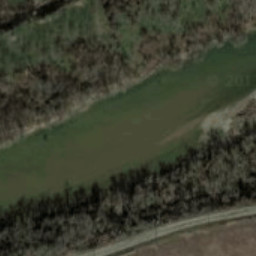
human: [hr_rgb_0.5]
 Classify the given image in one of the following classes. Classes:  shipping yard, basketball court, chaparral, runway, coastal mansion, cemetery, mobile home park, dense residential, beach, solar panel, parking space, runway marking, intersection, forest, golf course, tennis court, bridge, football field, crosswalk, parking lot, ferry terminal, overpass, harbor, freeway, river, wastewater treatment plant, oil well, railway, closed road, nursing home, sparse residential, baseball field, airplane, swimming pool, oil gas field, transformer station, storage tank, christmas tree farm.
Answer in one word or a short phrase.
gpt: river